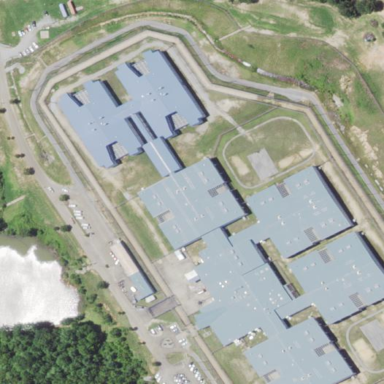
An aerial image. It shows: Prison.